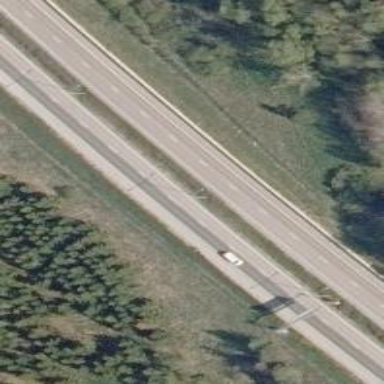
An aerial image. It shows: Asphalt motorway.